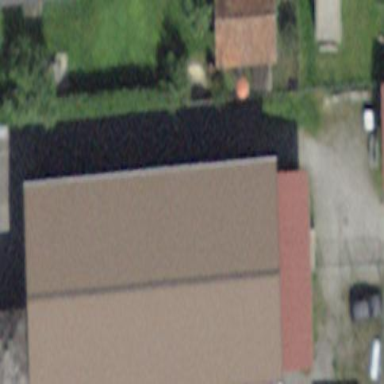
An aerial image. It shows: Warehouse.